Question: ## Goal: Achieving Auto-size widgets based on the parent widget's constraints
---
Placing two buttons on the same 'Row' but being adaptive to multiple screen sizes (Responsive)
I have two buttons (each of them wrapped inside a 'column' widget) that is wrapped inside a 'Row' widget.
To sum: (Parent->child): Row > [Column - Column]
As shown in the screenshot below.

---
I tried placing the widgets inside of an Expanded widget, that is placed inside of a Flex Widget
Padding > Flex > Expanded > Row > [Widgets]
The code is as follows:
'''
Padding( //Main Padding
padding: EdgeInsets.only(top: 14, bottom: 14),
child: Flex(
mainAxisAlignment: MainAxisAlignment.spaceEvenly,
mainAxisSize: MainAxisSize.max,
direction: Axis.horizontal,
children: <Widget>[
Expanded(
child: Row(
mainAxisAlignment: MainAxisAlignment.spaceEvenly,
mainAxisSize: MainAxisSize.max,
children: <Widget>[
ChipButton(text: 'Main Size', withIcon: false),
ChipButton(text: 'Others', withIcon: false),
],
),
),
],
),
),
Padding(
padding: EdgeInsets.only(top: 14, bottom: 14),
child: Expanded(
child: Row(
mainAxisAlignment: MainAxisAlignment.spaceEvenly,
mainAxisSize: MainAxisSize.max,
children: <Widget>[
ChipButton(text: 'trademark', withIcon: false),
],
),
),
),
Padding(
padding: EdgeInsets.only(top: 14, bottom: 14),
child: Expanded(
child: Row(
mainAxisAlignment: MainAxisAlignment.spaceEvenly,
mainAxisSize: MainAxisSize.max,
children: <Widget>[
ChipButton(text: 'Price', withIcon: false),
ChipButton(text: 'Color', withIcon: false),
],
),
),
),
'''
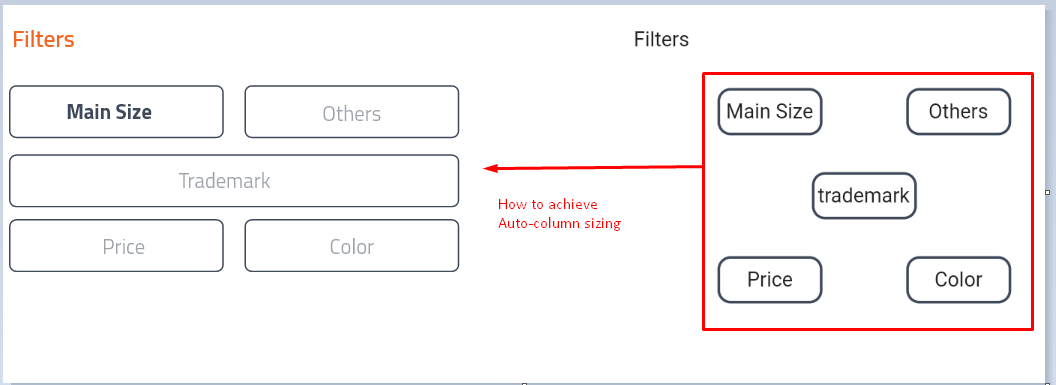
Answer: Try modifying the code below to your app:
'''
Padding(
padding: EdgeInsets.only(top: 14, bottom: 14),
child: Column(children: <Widget>[
Row(
mainAxisSize: MainAxisSize.max,
mainAxisAlignment: MainAxisAlignment.spaceEvenly,
children: <Widget>[
Expanded(
child:
Container(color: Colors.amberAccent, child: Text("A"))),
Expanded(
child:
Container(color: Colors.blueAccent, child: Text("B"))),
]),
Row(
mainAxisSize: MainAxisSize.max,
mainAxisAlignment: MainAxisAlignment.spaceEvenly,
children: <Widget>[
Expanded(
child: Container(color: Colors.grey, child: Text("C")),
),
]),
Row(
mainAxisSize: MainAxisSize.max,
mainAxisAlignment: MainAxisAlignment.spaceEvenly,
children: <Widget>[
Expanded(
child:
Container(color: Colors.redAccent, child: Text("D"))),
Expanded(
child: Container(
color: Colors.orangeAccent, child: Text("E"))),
]),
]),
),
'''
It produces something like this:
<URL>
You can also view the DartPad code I worked on <URL>, in case you want to check if it works on different widths :D
P.S. I really like the way you've asked your question.